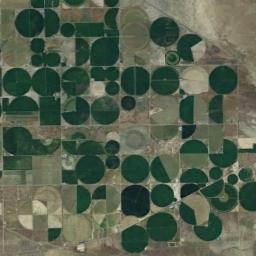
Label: circular_farmland